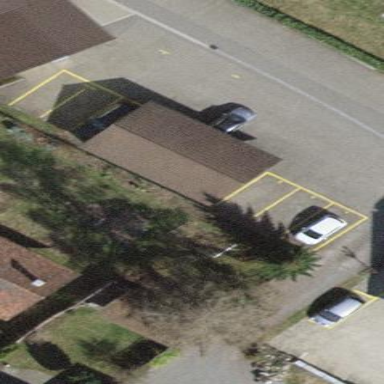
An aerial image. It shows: Group of garages.